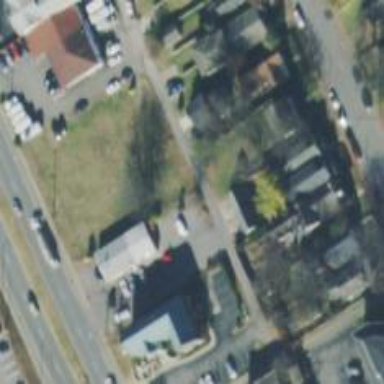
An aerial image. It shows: Alley classified as service road.